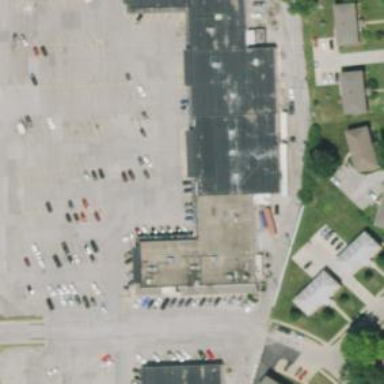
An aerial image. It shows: Commercial building identified as shopping center.